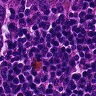
Metastatic tissue present: no